Interaction volume radius: 5 \u00c5
Interaction volume height: 10 \u00c5
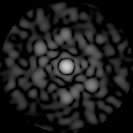
Disorder parameter: 0.7784